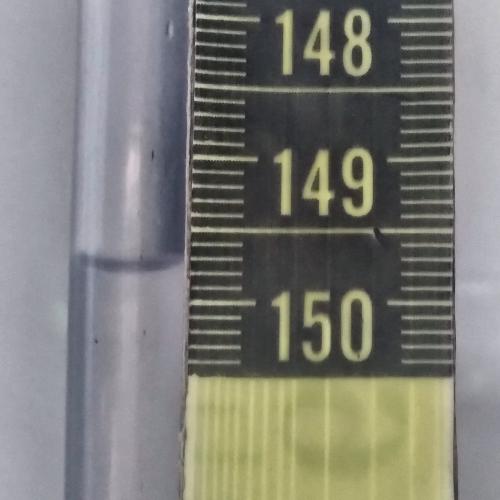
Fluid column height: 149.8 cm